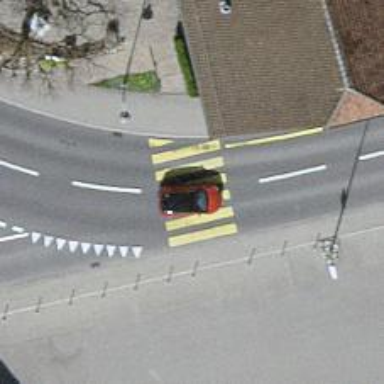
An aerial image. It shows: Pedestrian crossing with zebra markings on footway.